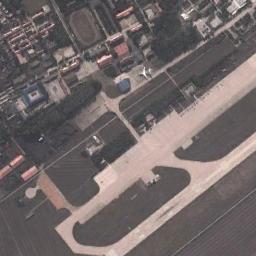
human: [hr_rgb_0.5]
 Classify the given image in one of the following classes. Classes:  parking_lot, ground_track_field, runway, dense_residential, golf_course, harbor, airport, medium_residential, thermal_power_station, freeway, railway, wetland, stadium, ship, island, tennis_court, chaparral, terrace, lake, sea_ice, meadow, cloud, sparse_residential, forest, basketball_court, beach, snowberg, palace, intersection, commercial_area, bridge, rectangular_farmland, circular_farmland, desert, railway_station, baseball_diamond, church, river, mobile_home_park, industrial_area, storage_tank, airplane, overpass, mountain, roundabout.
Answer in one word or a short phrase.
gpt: airport